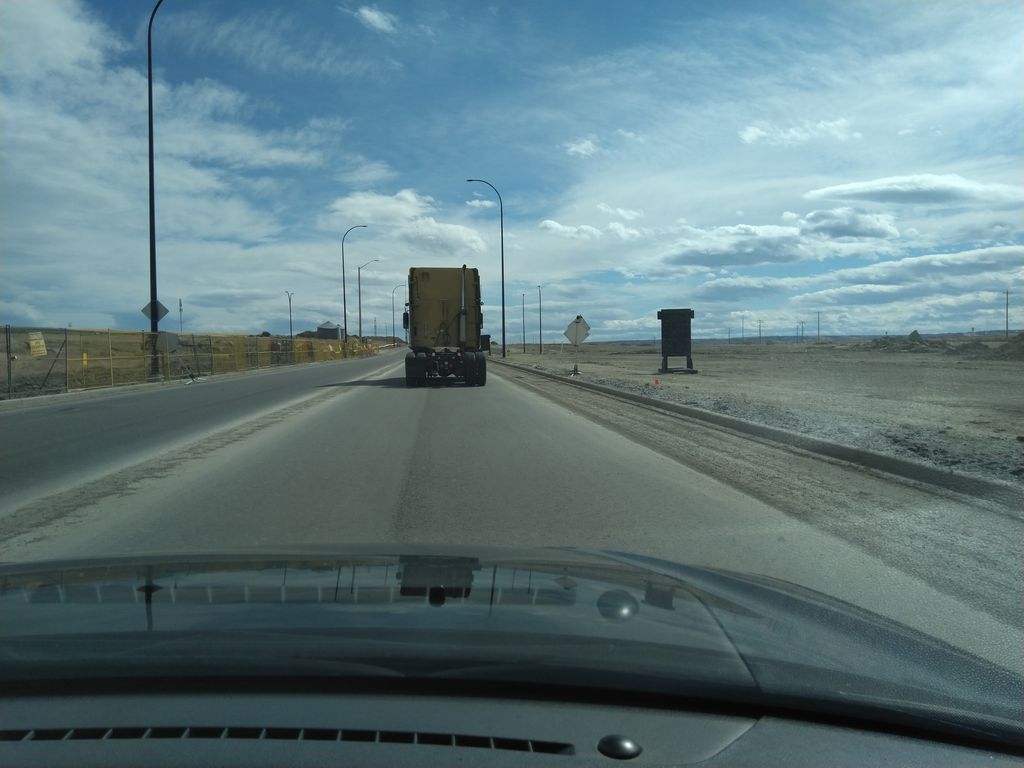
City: calgary